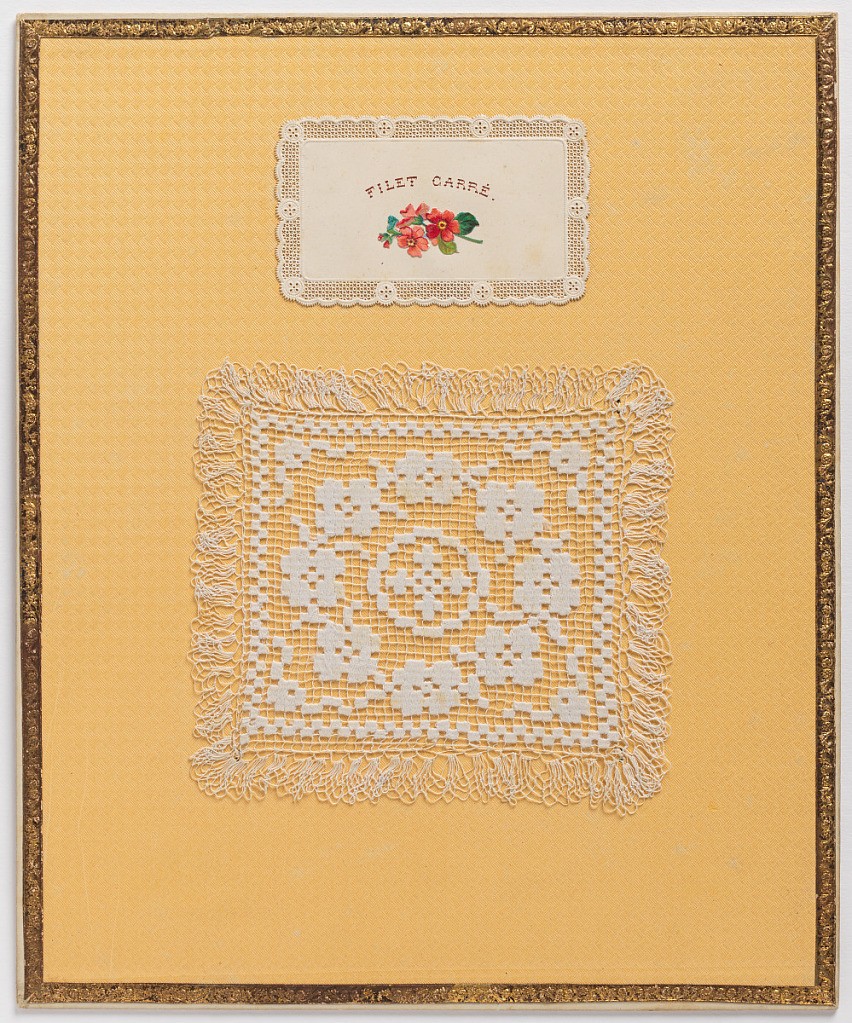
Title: Sewing sample
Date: late 19th century
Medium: Linen; cotton
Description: Small sample, knotted linen net with simple pattern darned-in white cotton; corner, border and round center design. Fringed edge of looped thread.